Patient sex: M
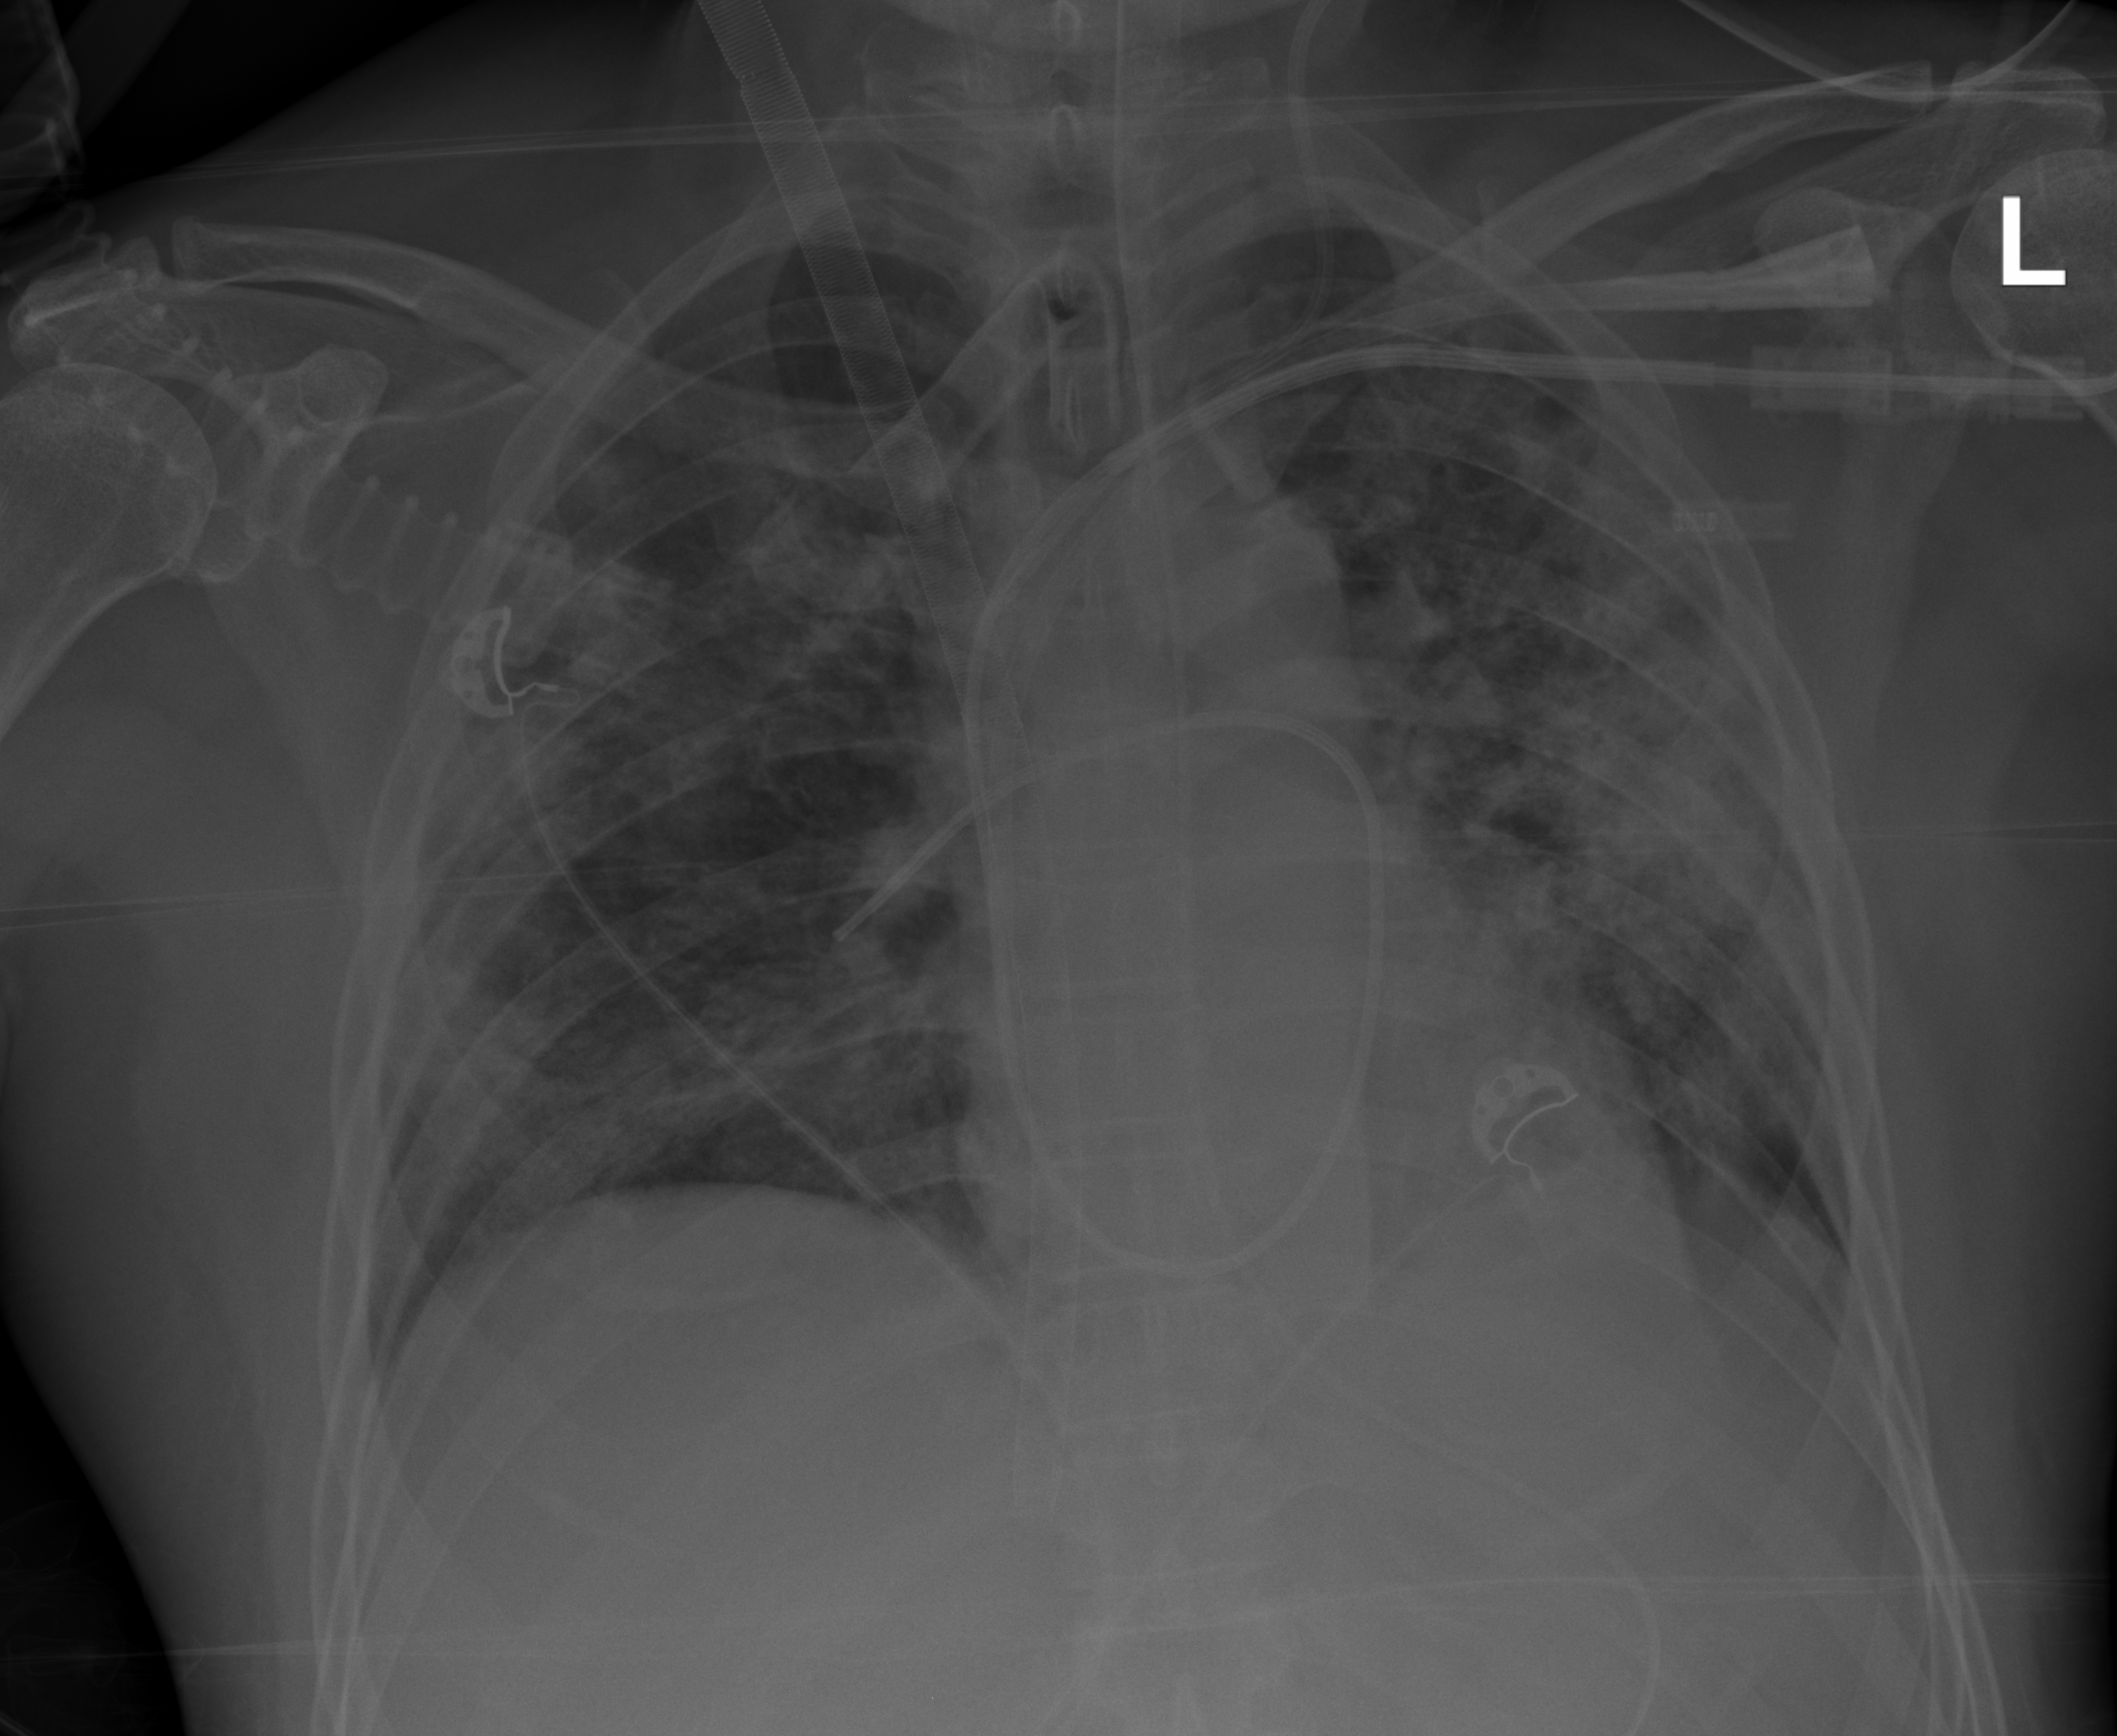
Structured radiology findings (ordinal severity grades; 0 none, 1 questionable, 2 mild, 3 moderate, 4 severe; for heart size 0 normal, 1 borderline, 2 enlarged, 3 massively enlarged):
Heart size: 0
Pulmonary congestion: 1
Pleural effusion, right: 0
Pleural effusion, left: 2
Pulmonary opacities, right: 2
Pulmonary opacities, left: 3
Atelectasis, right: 2
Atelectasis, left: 3